Question: I've written a small C program:
'''
#include <stdio.h>
#include <stdlib.h>
#include <locale.h>
int main() {
wprintf(L"%s
", setlocale(LC_ALL, "C.UTF-8"));
wchar_t chr = L'+';
wprintf(L"%c
", chr);
}
'''
Why doesn't this print the character '+' ?
Instead it prints gibberish.
I've checked:
- - -
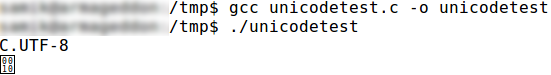
Answer: 'wprintf' is a version of 'printf' which takes a wide string as its format string, but otherwise behaves just the same: '%c' is still treated as 'char', not 'wchar_t'. So instead you need to use '%lc' to format a wide character. And since your strings are ASCII you may as well use 'printf'. For example:
'''
int main() {
printf("%s
", setlocale(LC_ALL, "C.UTF-8"));
wchar_t chr = L'+';
printf("%lc
", chr);
}
'''